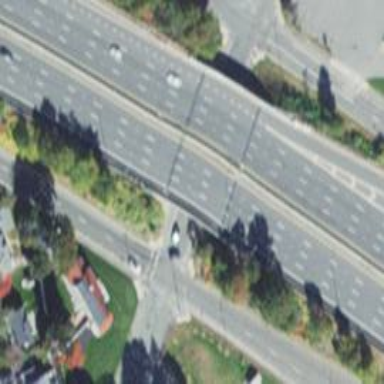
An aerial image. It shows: Motorway bridge with asphalt surface.